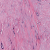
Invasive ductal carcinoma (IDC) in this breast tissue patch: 1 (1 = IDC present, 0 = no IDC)